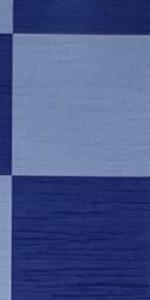
Label: Empty